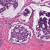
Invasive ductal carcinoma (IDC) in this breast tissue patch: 0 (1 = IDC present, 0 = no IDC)